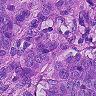
Metastatic tissue present: yes